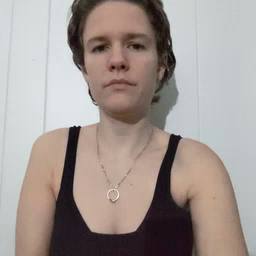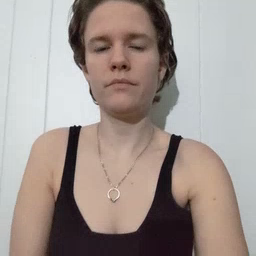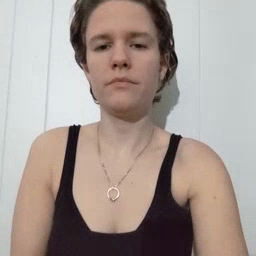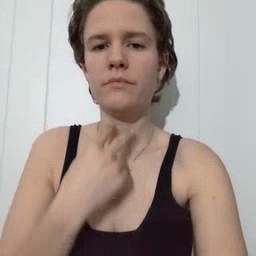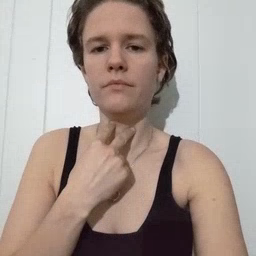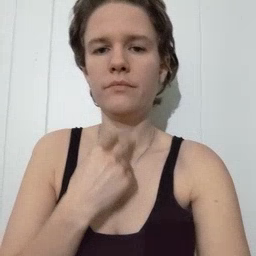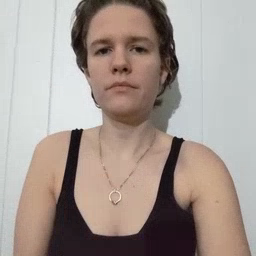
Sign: stuck